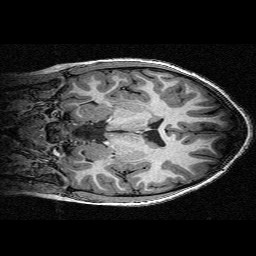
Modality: T1w
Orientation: coronal
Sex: female